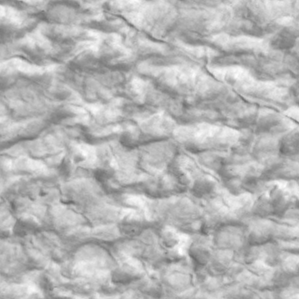
Label: non_frost